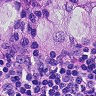
Metastatic tissue present: yes